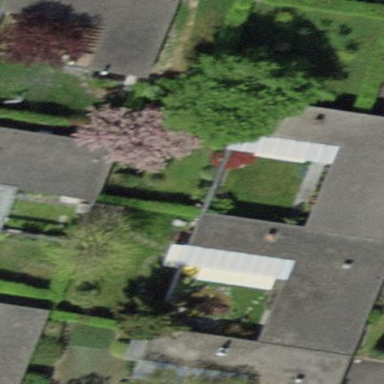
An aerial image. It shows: Terrace building.